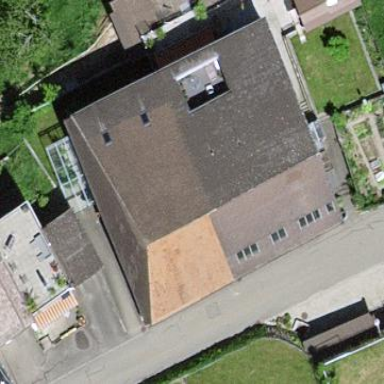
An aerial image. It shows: Farm building.